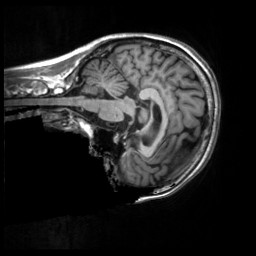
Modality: T1w
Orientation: sagittal
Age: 61
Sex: female
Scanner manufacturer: siemens
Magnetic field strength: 3 T
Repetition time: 2.5 s
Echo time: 0.00248 s